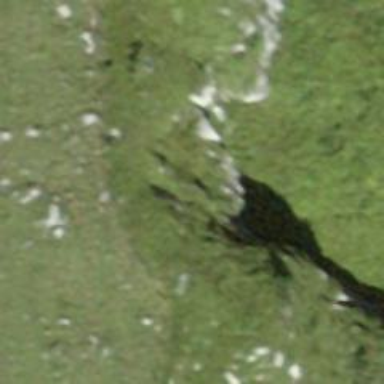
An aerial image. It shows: Cliff in nature.